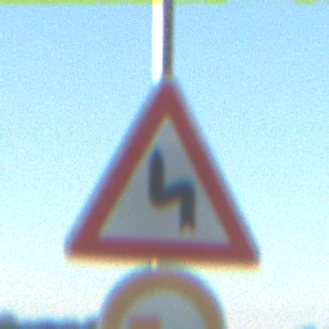
Verkehrszeichen: DoppelkurveZunaechstLinks
Zusatzzeichen unten: UeberholverbotKraftfahrzeuge
Umgebung: Outdoor, Nature
Tageszeit: SunriseSunset
Wetter: Clear
Licht: Natural
Jahreszeit: NotSpecified
Kontrast: HighContrast